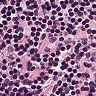
Metastatic tissue present: no